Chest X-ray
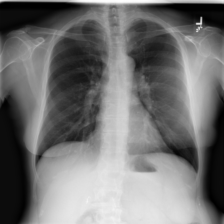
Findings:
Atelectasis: negative
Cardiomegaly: negative
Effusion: negative
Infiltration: negative
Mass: negative
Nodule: negative
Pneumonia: negative
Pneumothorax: negative
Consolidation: negative
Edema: negative
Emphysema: negative
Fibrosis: negative
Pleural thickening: negative
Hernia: negative